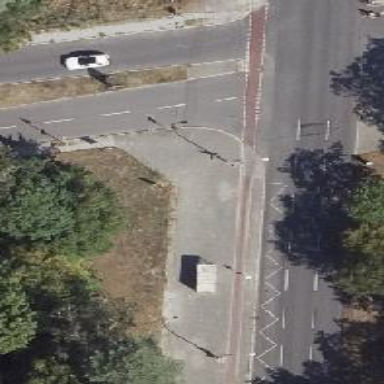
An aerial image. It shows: Sidewalk along the footway.